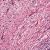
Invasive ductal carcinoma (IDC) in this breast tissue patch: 1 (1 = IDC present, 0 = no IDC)